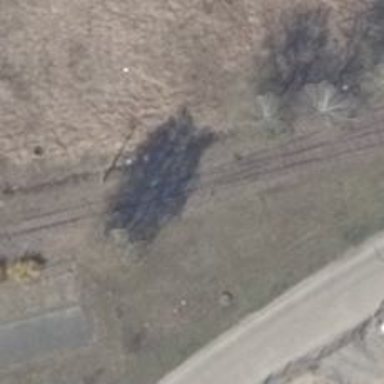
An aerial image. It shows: Railway switch.